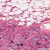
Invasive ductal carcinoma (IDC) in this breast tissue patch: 0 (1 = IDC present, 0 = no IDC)